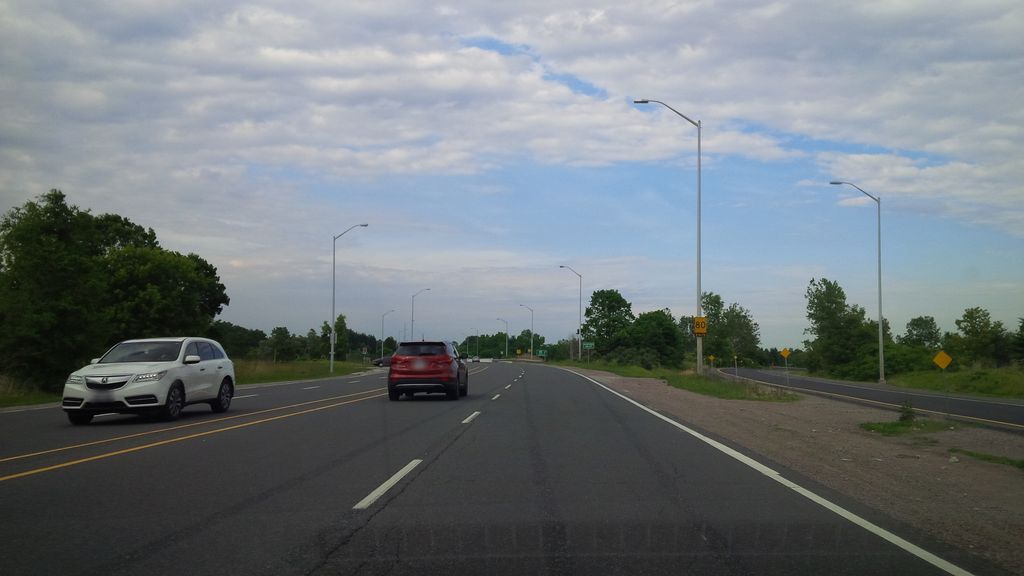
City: hamilton